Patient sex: M
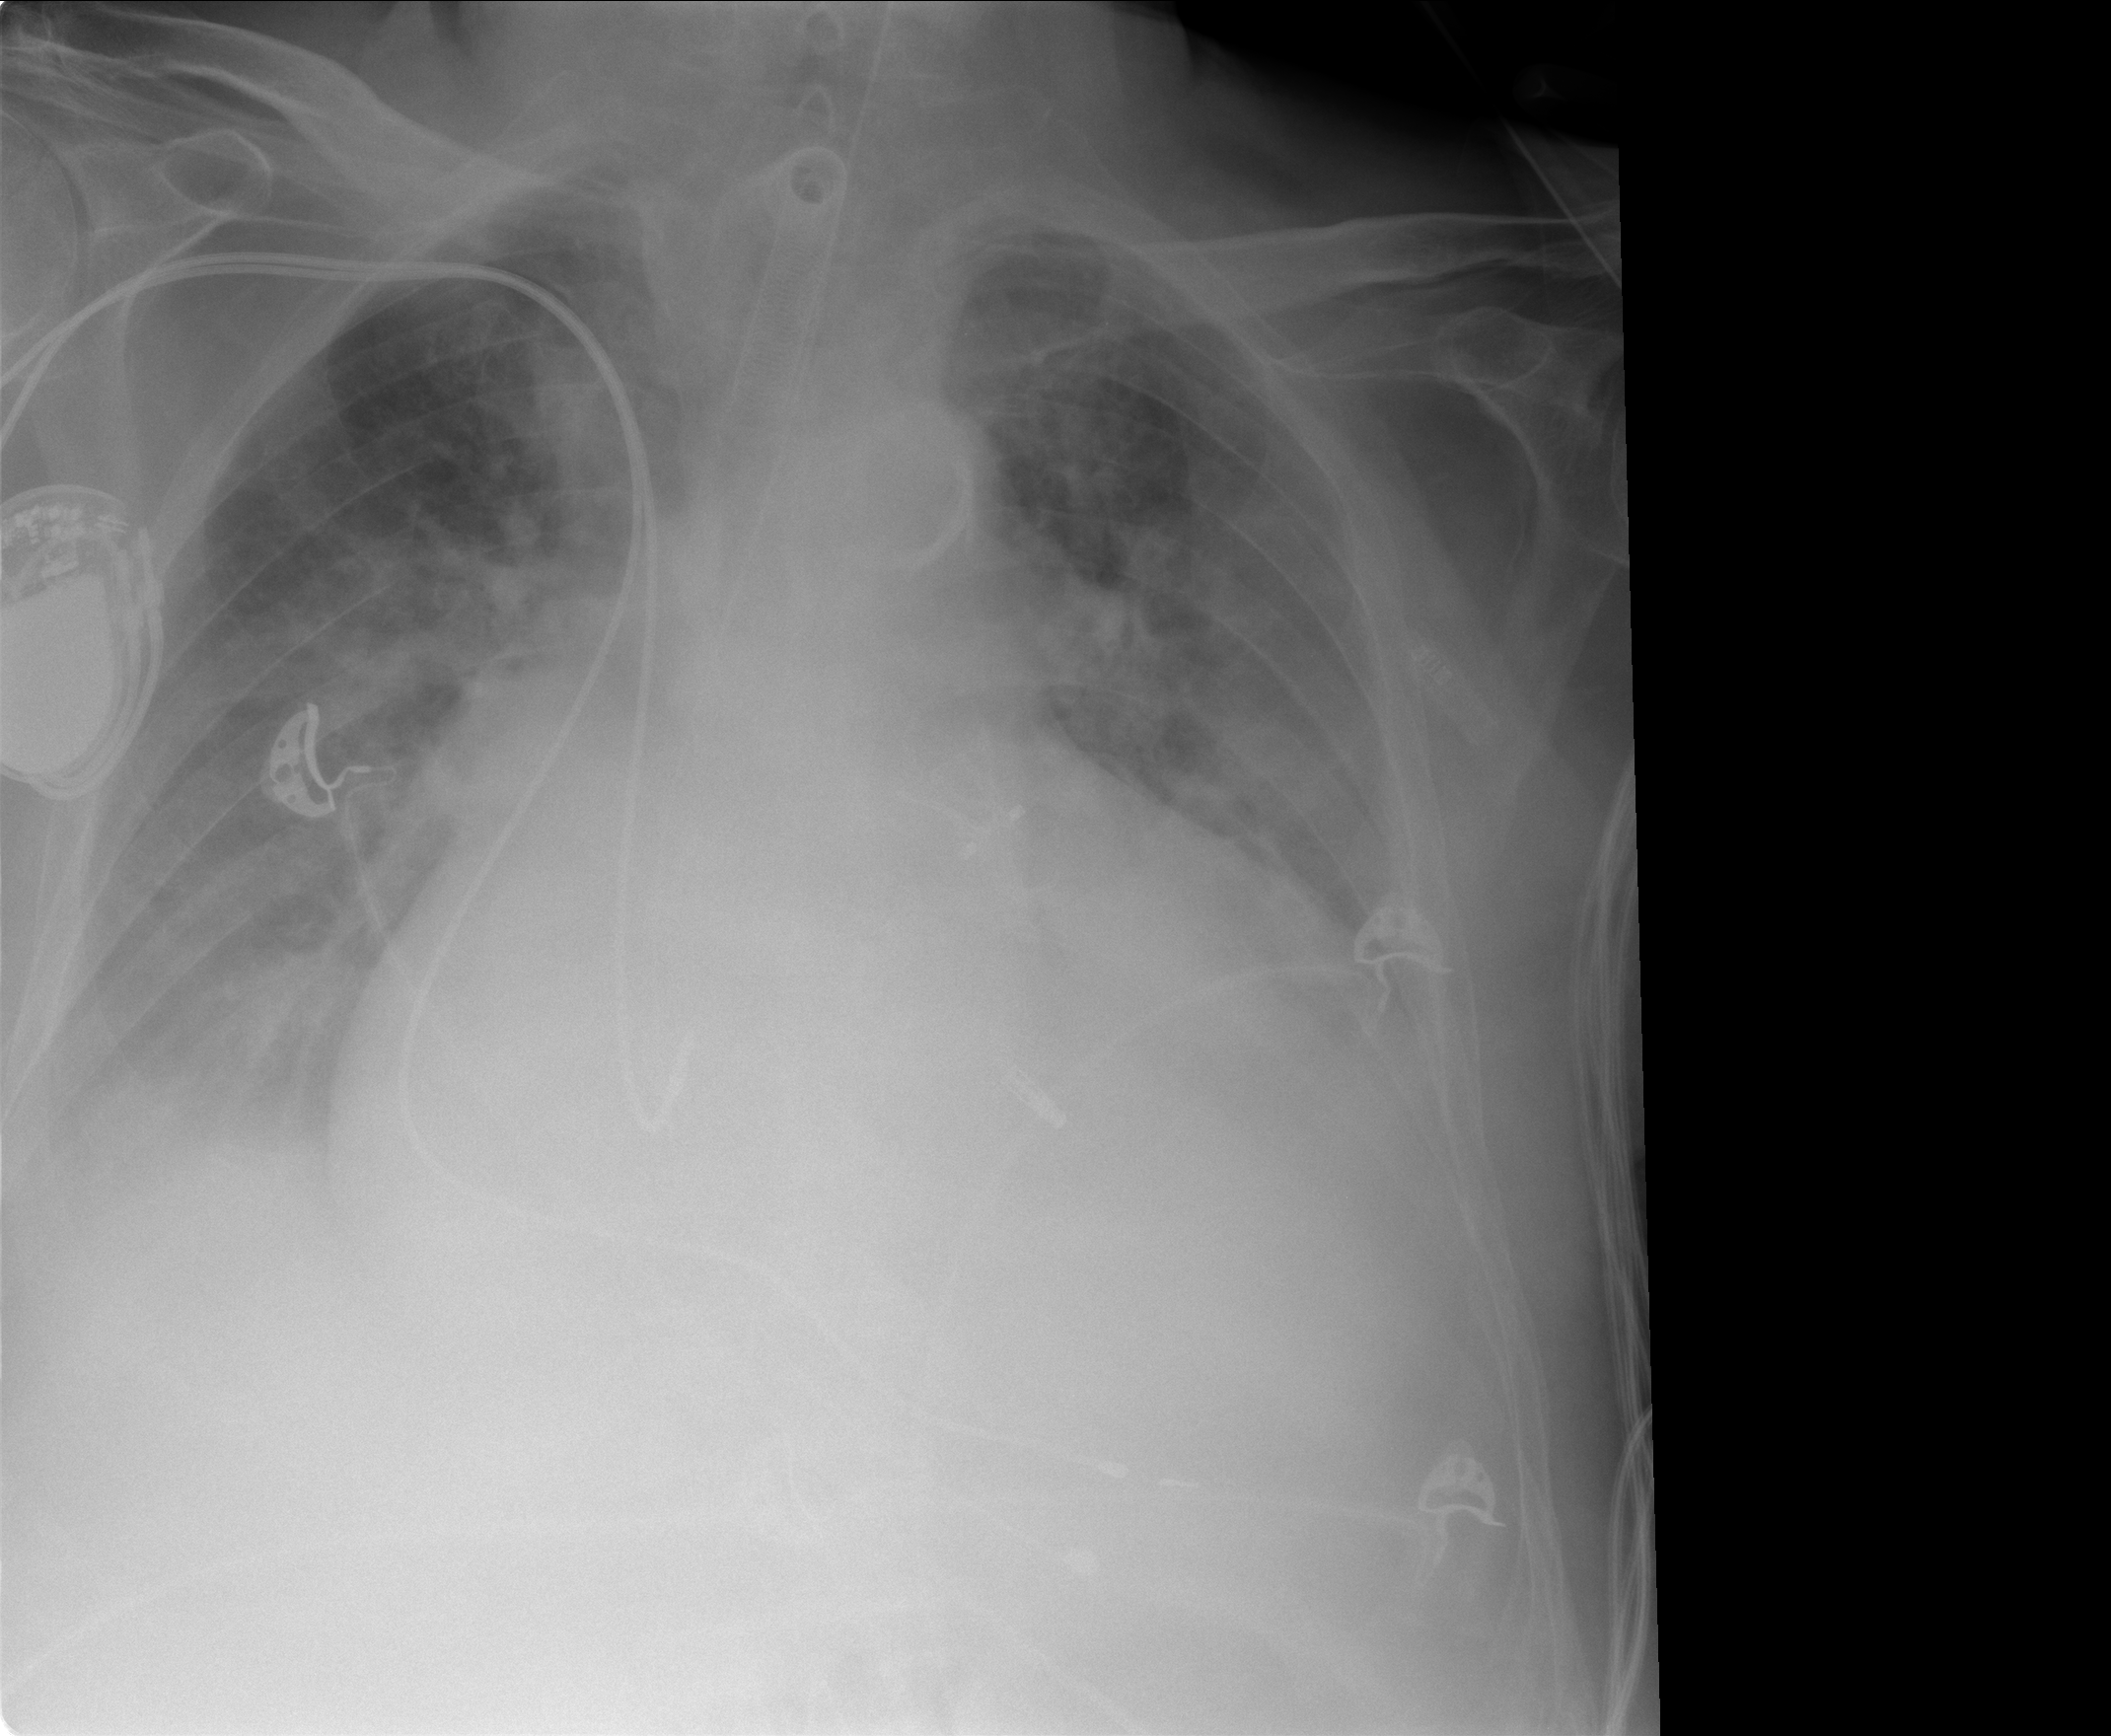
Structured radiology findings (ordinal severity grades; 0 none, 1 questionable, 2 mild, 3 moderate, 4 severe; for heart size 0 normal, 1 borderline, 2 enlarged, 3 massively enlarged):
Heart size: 3
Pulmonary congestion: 3
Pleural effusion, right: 3
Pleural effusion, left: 2
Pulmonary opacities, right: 2
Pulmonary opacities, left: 2
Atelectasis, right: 3
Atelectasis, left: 2